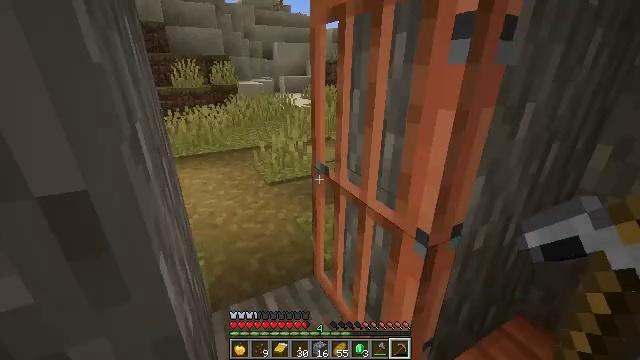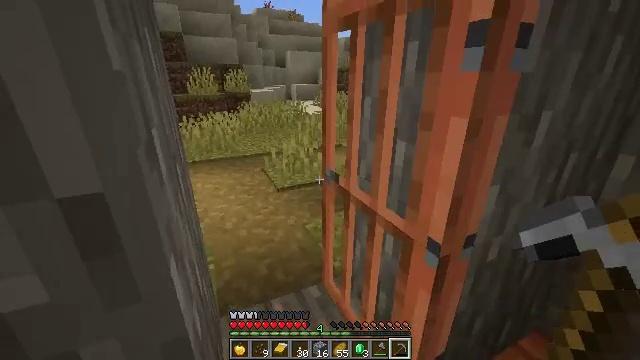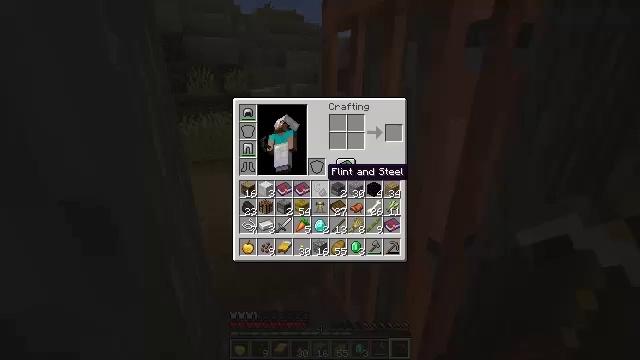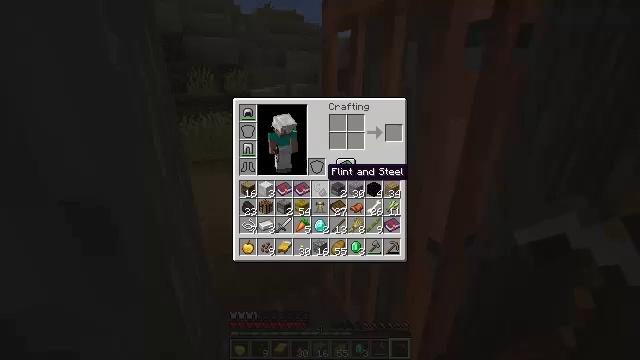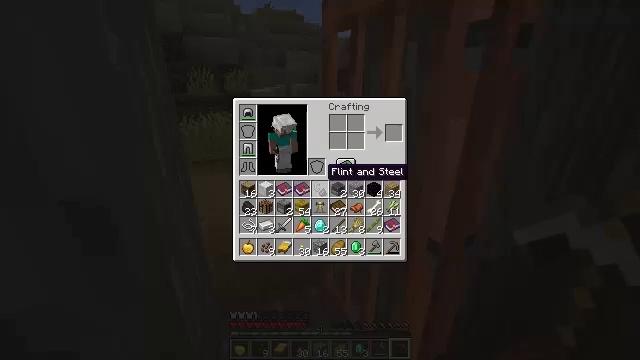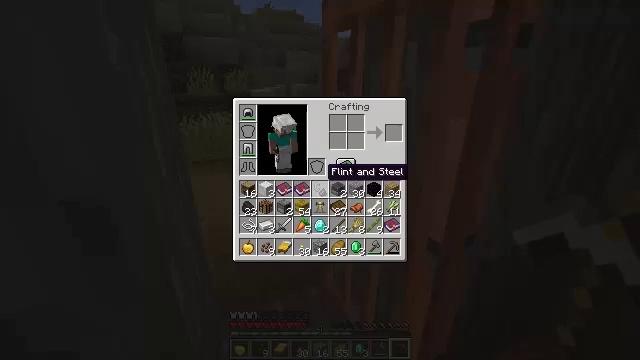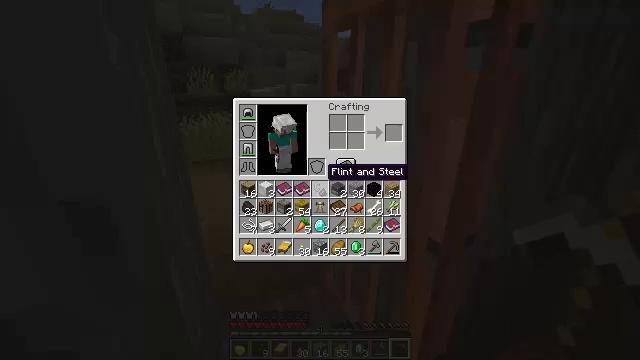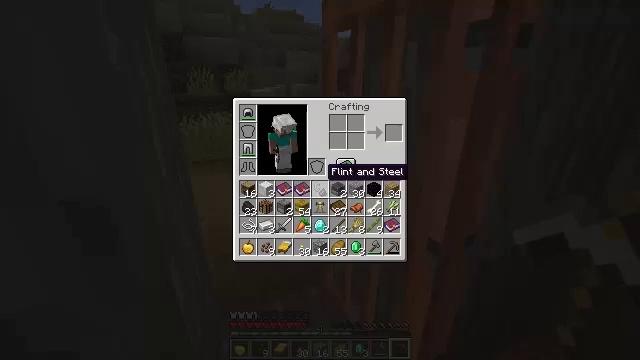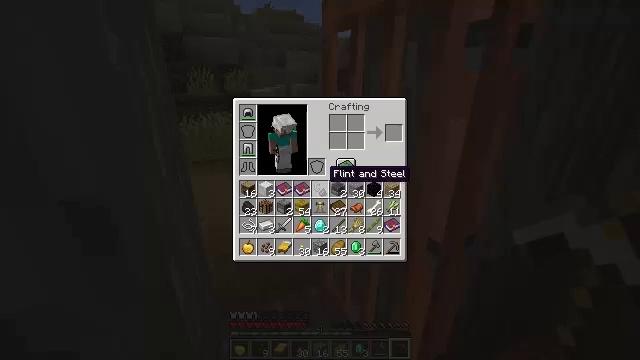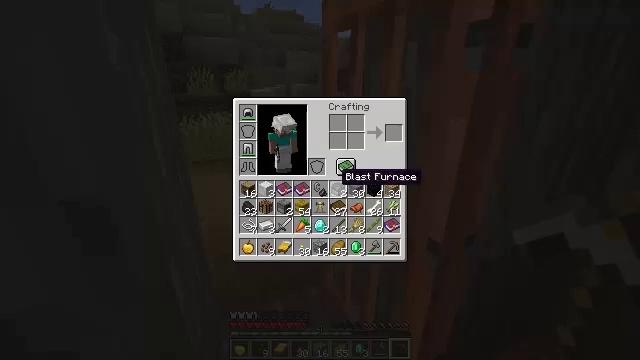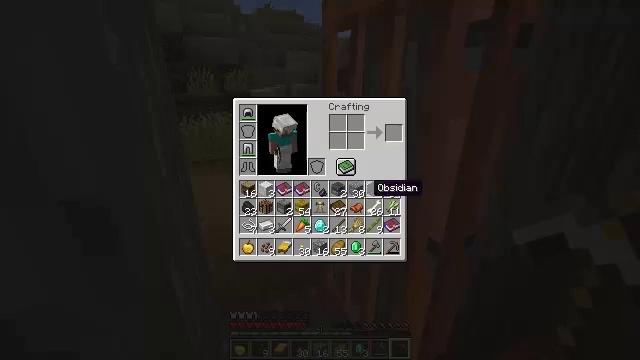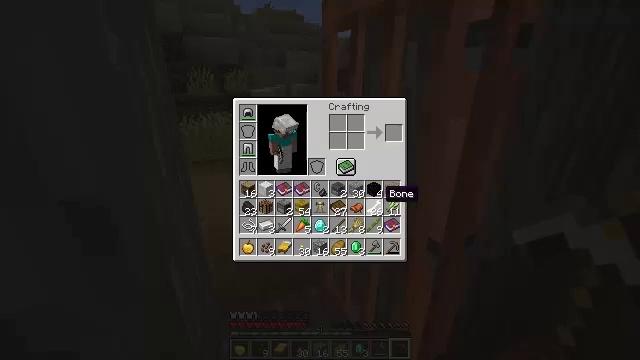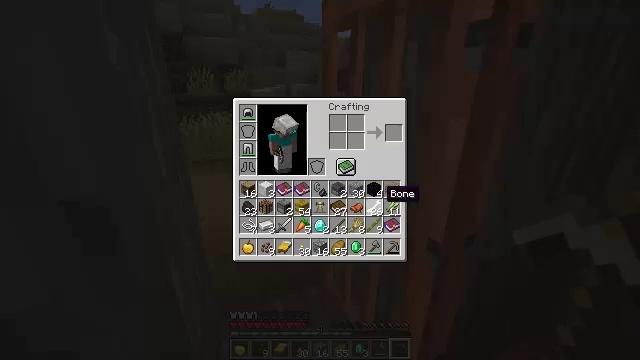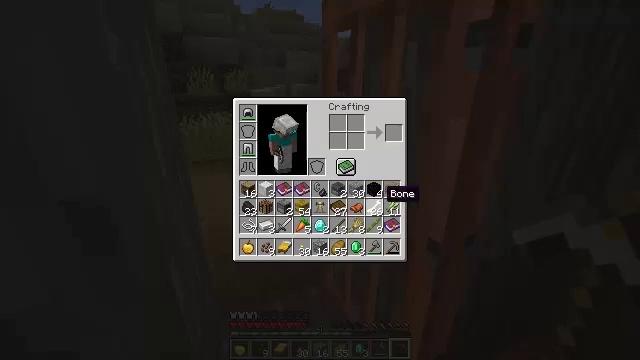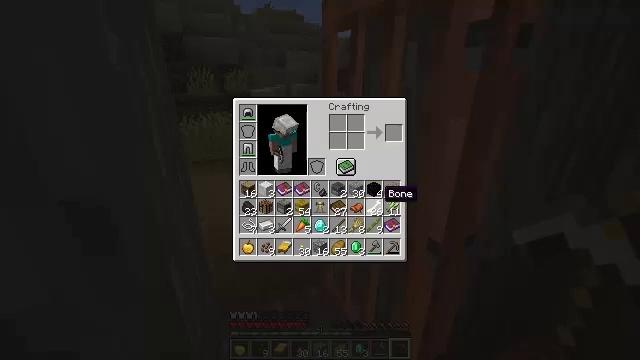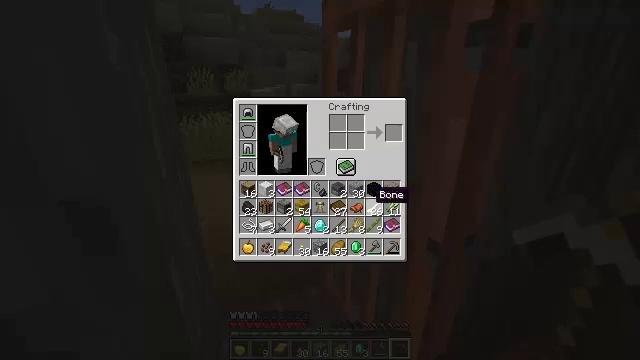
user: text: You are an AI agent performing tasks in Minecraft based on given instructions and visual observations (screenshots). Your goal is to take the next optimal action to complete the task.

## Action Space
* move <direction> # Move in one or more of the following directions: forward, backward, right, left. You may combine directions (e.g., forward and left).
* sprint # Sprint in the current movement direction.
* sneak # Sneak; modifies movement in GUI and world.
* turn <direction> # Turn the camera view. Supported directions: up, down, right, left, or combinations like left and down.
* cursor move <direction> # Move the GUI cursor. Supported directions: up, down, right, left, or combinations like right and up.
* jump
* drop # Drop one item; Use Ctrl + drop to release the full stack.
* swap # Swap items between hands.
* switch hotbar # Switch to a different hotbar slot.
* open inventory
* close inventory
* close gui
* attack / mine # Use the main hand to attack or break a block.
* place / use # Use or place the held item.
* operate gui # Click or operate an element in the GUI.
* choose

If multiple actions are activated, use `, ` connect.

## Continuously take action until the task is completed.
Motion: motion action
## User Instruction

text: Mine yellow terracotta.
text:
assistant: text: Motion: turn left and up
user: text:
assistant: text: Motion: open inventory
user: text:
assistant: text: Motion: open inventory
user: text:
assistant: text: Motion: no_op
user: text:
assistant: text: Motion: no_op
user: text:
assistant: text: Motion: no_op
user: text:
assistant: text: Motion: no_op
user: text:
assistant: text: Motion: no_op
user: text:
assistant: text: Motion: cursor move right
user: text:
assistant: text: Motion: cursor move right and down
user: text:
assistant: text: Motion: cursor move right
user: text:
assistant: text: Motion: no_op
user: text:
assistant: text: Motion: no_op
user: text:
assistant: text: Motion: no_op
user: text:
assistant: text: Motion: cursor move left
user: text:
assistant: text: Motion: cursor move left
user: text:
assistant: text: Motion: no_op
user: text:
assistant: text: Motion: no_op
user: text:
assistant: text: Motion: no_op
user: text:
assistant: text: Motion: no_op
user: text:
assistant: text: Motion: no_op
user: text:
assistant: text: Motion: no_op
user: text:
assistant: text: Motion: no_op
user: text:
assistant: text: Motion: no_op
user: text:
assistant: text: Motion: close inventory
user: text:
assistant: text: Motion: close inventory
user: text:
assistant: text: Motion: close inventory
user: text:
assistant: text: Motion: no_op
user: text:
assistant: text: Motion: no_op
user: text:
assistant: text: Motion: no_op